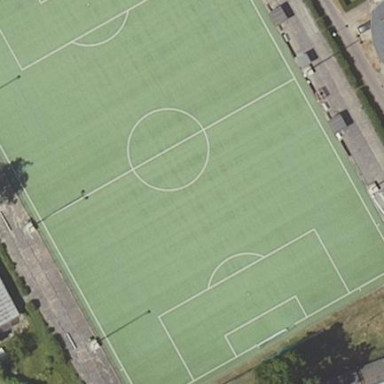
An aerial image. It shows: Soccer pitch for leisureland activities.